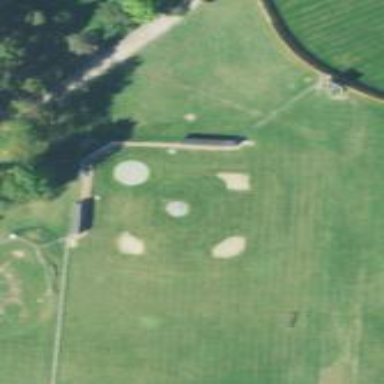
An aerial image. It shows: Baseball pitch for leisure and sports activities.